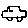
Label: car